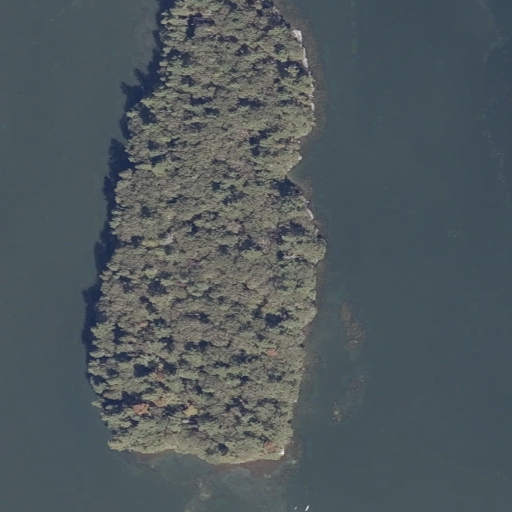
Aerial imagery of island in Maine named Bombazine Island containing open water, evergreen forest, herbaceous wetlands, mixed forest, barren land, grassland, and open development